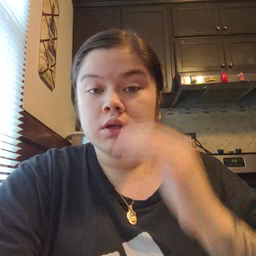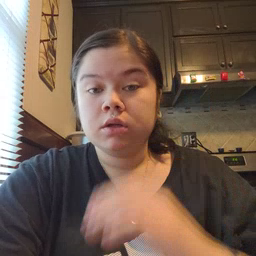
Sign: girl